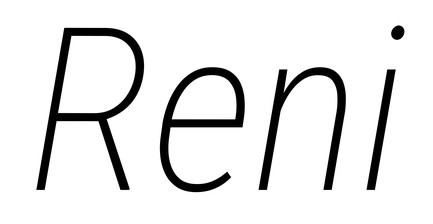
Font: Roboto-Italic_Condensed_ExtraLight_Italic